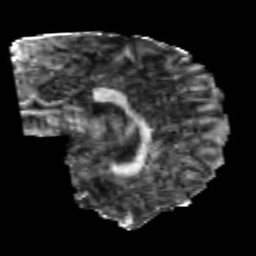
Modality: FA
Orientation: sagittal
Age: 25
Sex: male
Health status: healthy
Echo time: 0.074 s